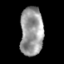
Tissue: skin
Cell type: Epithelial cells
Senescence score: 0.2499
Nuclear area (px): 1097
Mean DAPI intensity: 153.17